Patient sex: M
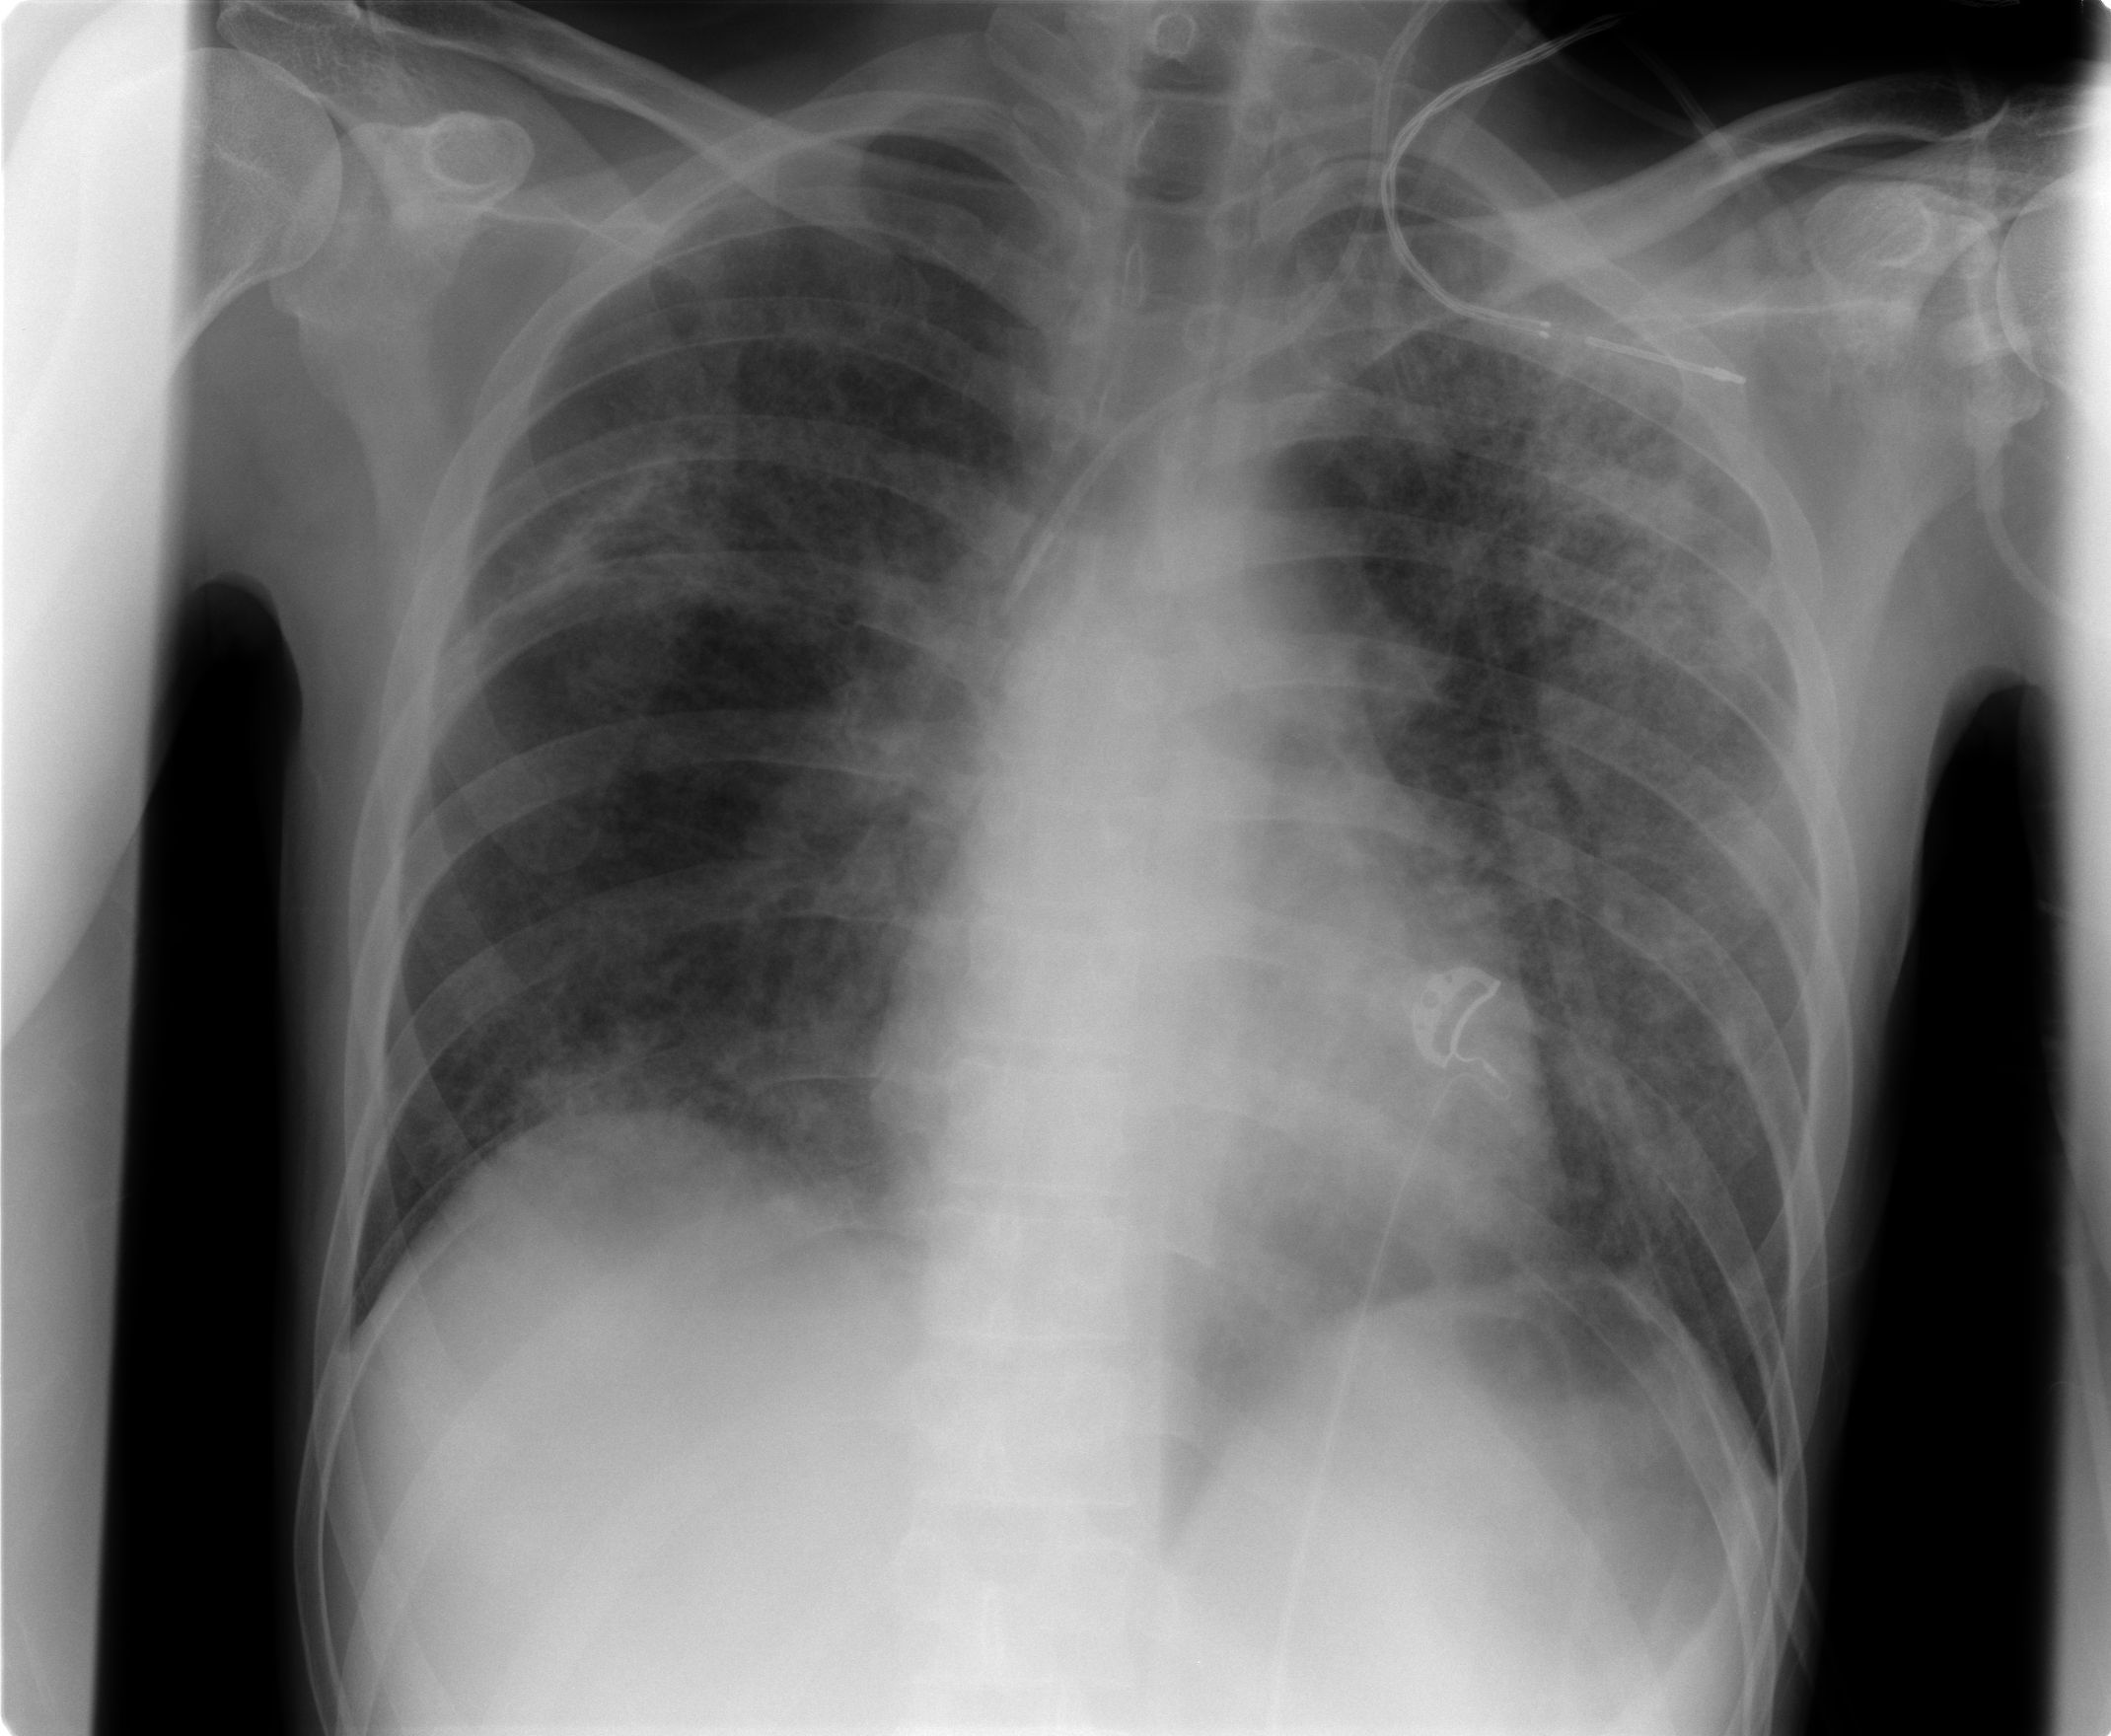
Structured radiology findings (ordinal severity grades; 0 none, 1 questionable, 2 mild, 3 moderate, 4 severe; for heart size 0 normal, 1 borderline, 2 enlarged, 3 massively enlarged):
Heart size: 0
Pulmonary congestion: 0
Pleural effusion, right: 0
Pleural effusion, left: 0
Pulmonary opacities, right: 3
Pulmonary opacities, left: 3
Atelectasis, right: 2
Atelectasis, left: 2